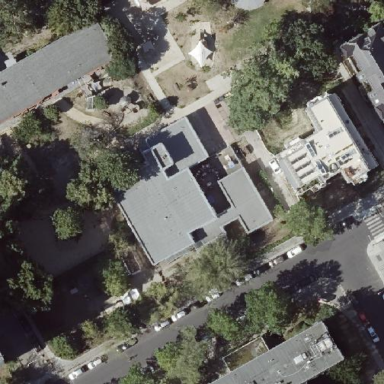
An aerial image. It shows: Part of building.